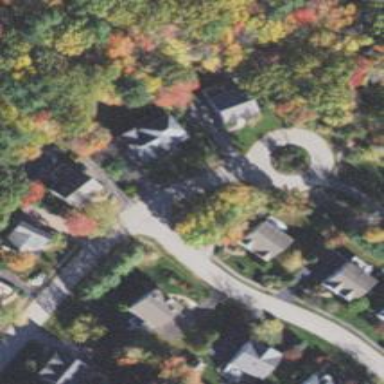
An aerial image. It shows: Residential road with sidewalk on the left.